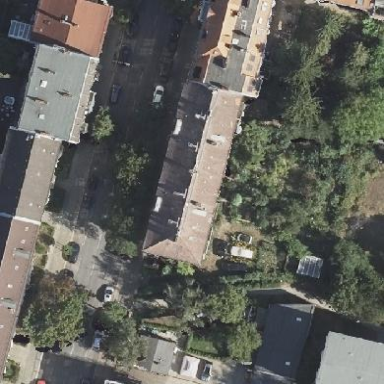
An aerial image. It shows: Residential building with hipped roof.